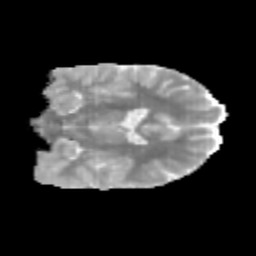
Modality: MD
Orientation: coronal
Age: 10
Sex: male
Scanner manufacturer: siemens
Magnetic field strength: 3 T
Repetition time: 3.8 s
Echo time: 0.07 s